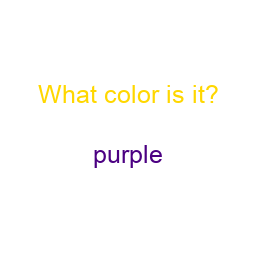
Color: indigo
Color name shown: purple
Background color: white
Question text color: gold